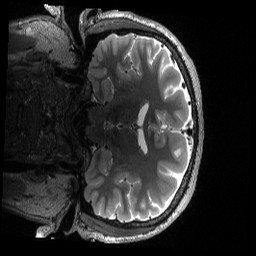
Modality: T2w
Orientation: coronal
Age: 30
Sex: male
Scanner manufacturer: siemens
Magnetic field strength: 3 T
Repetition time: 3.2 s
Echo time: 0.563 s